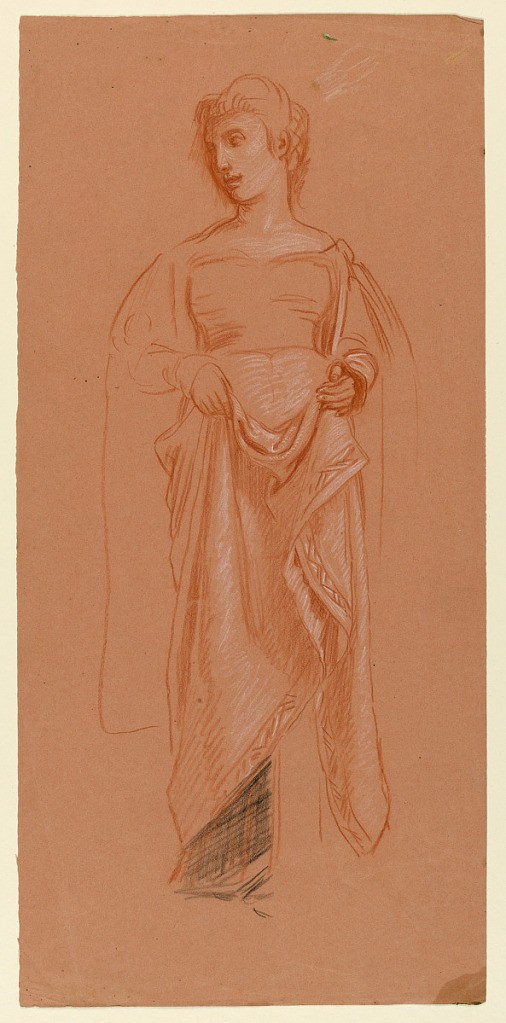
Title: Study for "Wedding Procession"
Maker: Elihu Vedder, American, 1836 – 1923
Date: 1872–1875
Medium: Pastel crayon on paper
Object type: Drawing
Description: Full-length sketch of a female fiigure standing, her head turned toward the left. Her hands are before her, holding up the folds of her garment.